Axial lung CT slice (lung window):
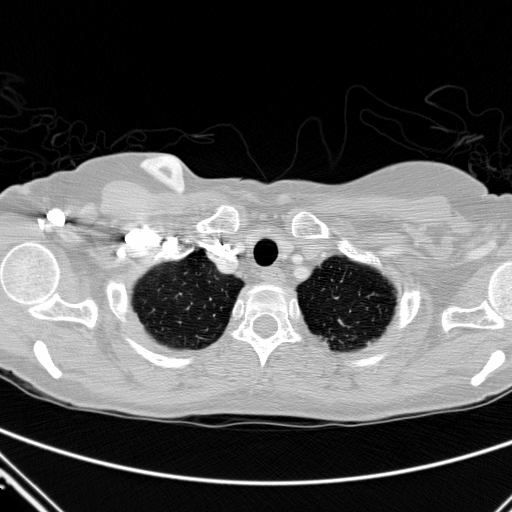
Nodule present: no